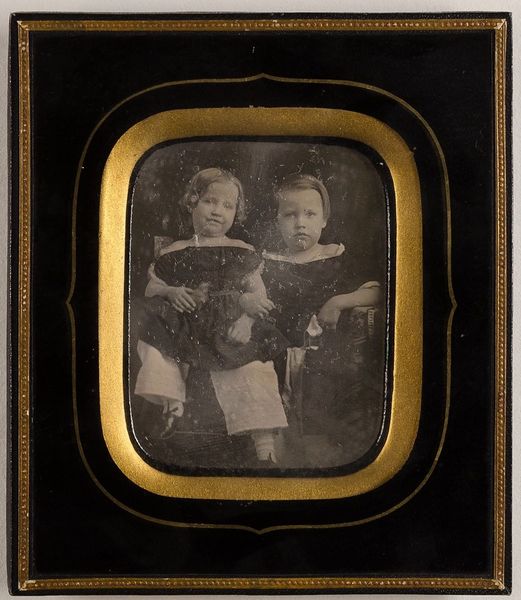
Titel: Unbekanntes Geschwisterpaar mit einem Spielzeugvogel
Künstler: Carl Ferdinand Stelzner
Standort: Hamburg
Institution: Museum für Kunst und Gewerbe Hamburg
Schlagwörter: portrait, figur, kind, geschwister, foto, fotografie, photographie, doppelbildnis, doppelportrait, photo, spielzeug, kinderspielzeug, lichtbild, daguerreotypie, bildwerke, spielwaren, angewandte und bildende kunst, hessische systematik, porträt, porträtfotografie, porträtphotographie, doppelporträt